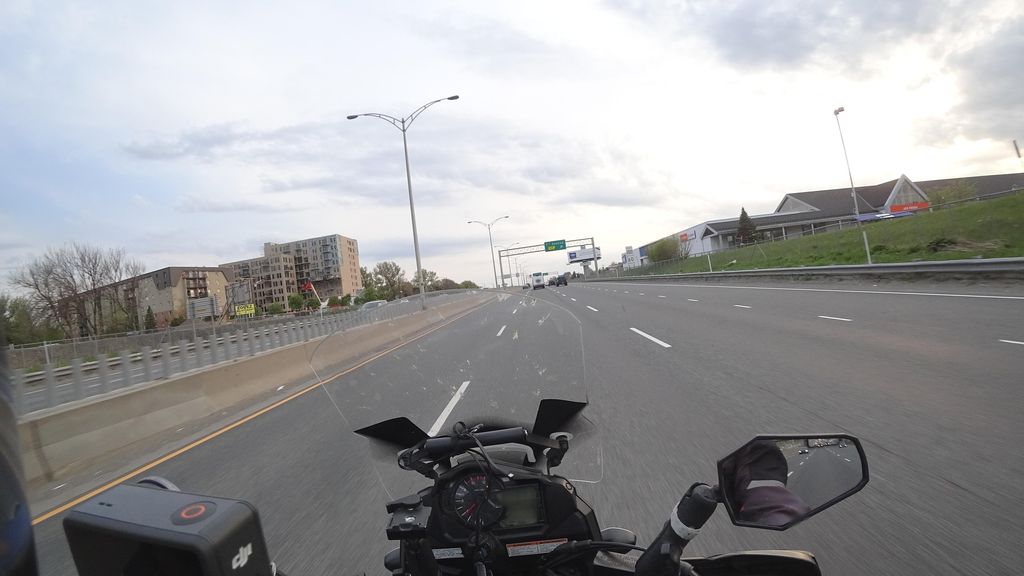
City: quebec_city